六年级 · 度量几何学
 以学校为观测点:

(1)书店在学校 $\qquad$偏 $\qquad$的方向上, 距离是 $\qquad$米.

(2)图书馆在学校 $\qquad$偏 $\qquad$的方向上, 距离是 $\qquad$米.

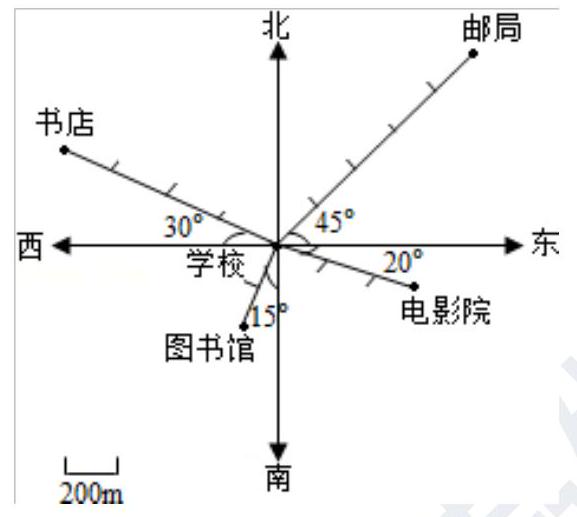
答案: 西；北 $30^{\circ} ； 800$ ；南；西 $15^{\circ} ； 400$